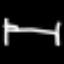
Label: bed